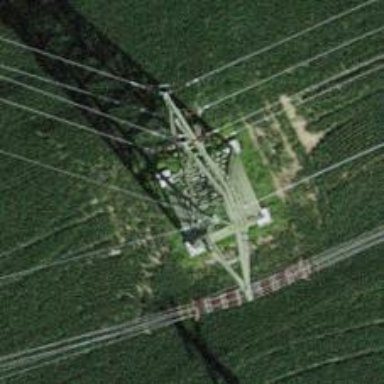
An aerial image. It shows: Three cables of power line.